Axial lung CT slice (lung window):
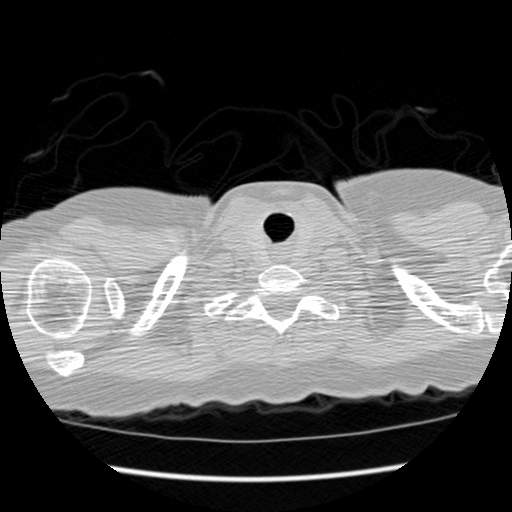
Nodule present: no